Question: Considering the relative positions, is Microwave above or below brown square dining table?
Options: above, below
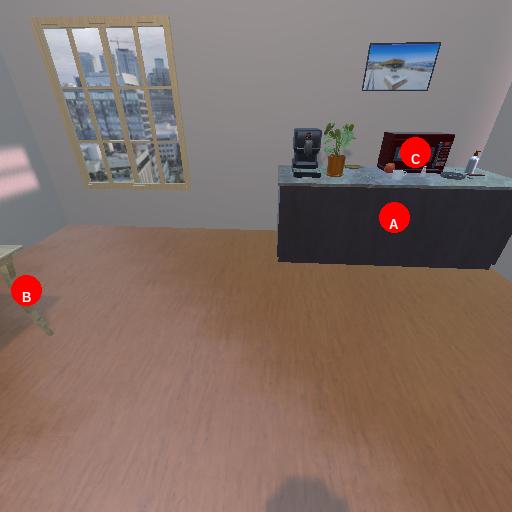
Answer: above